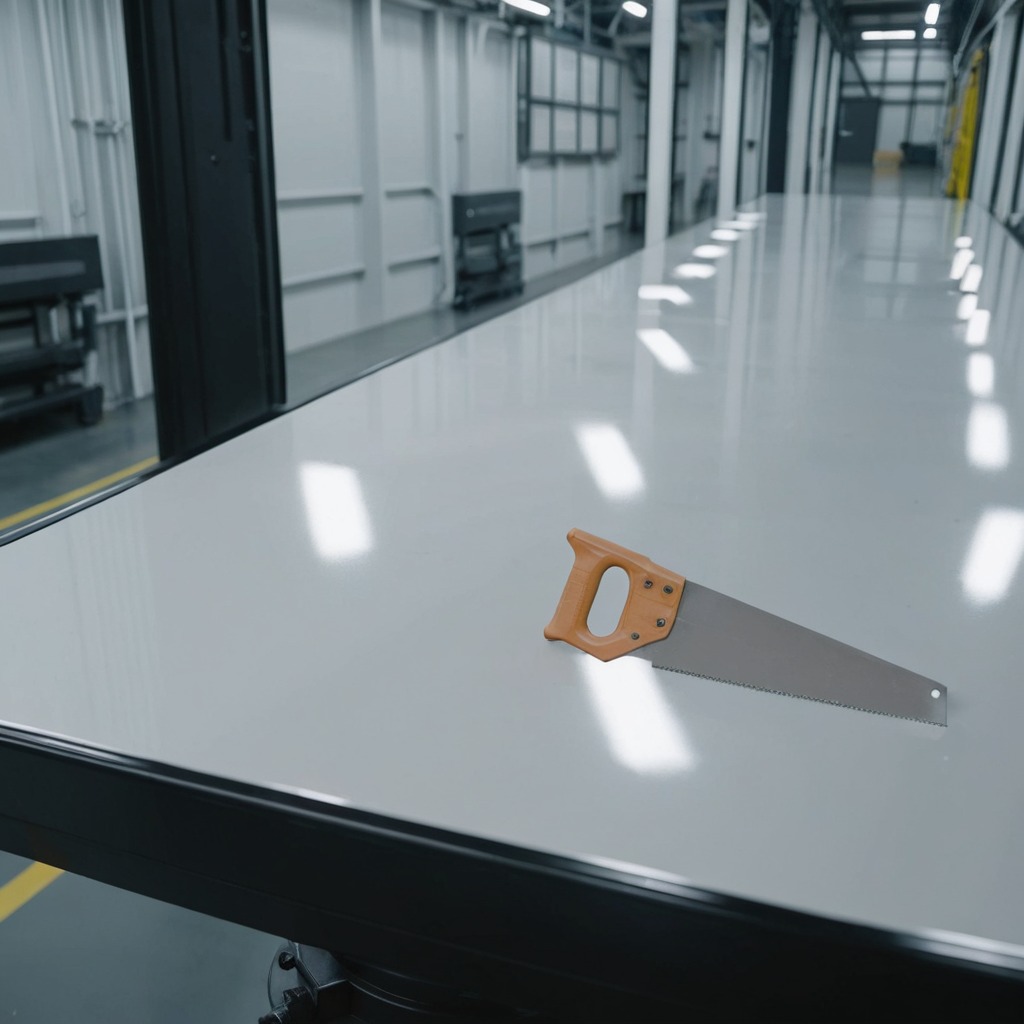
A metal saw is lying on a high-gloss table in a ship maintenance bay industrial lighting.